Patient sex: M
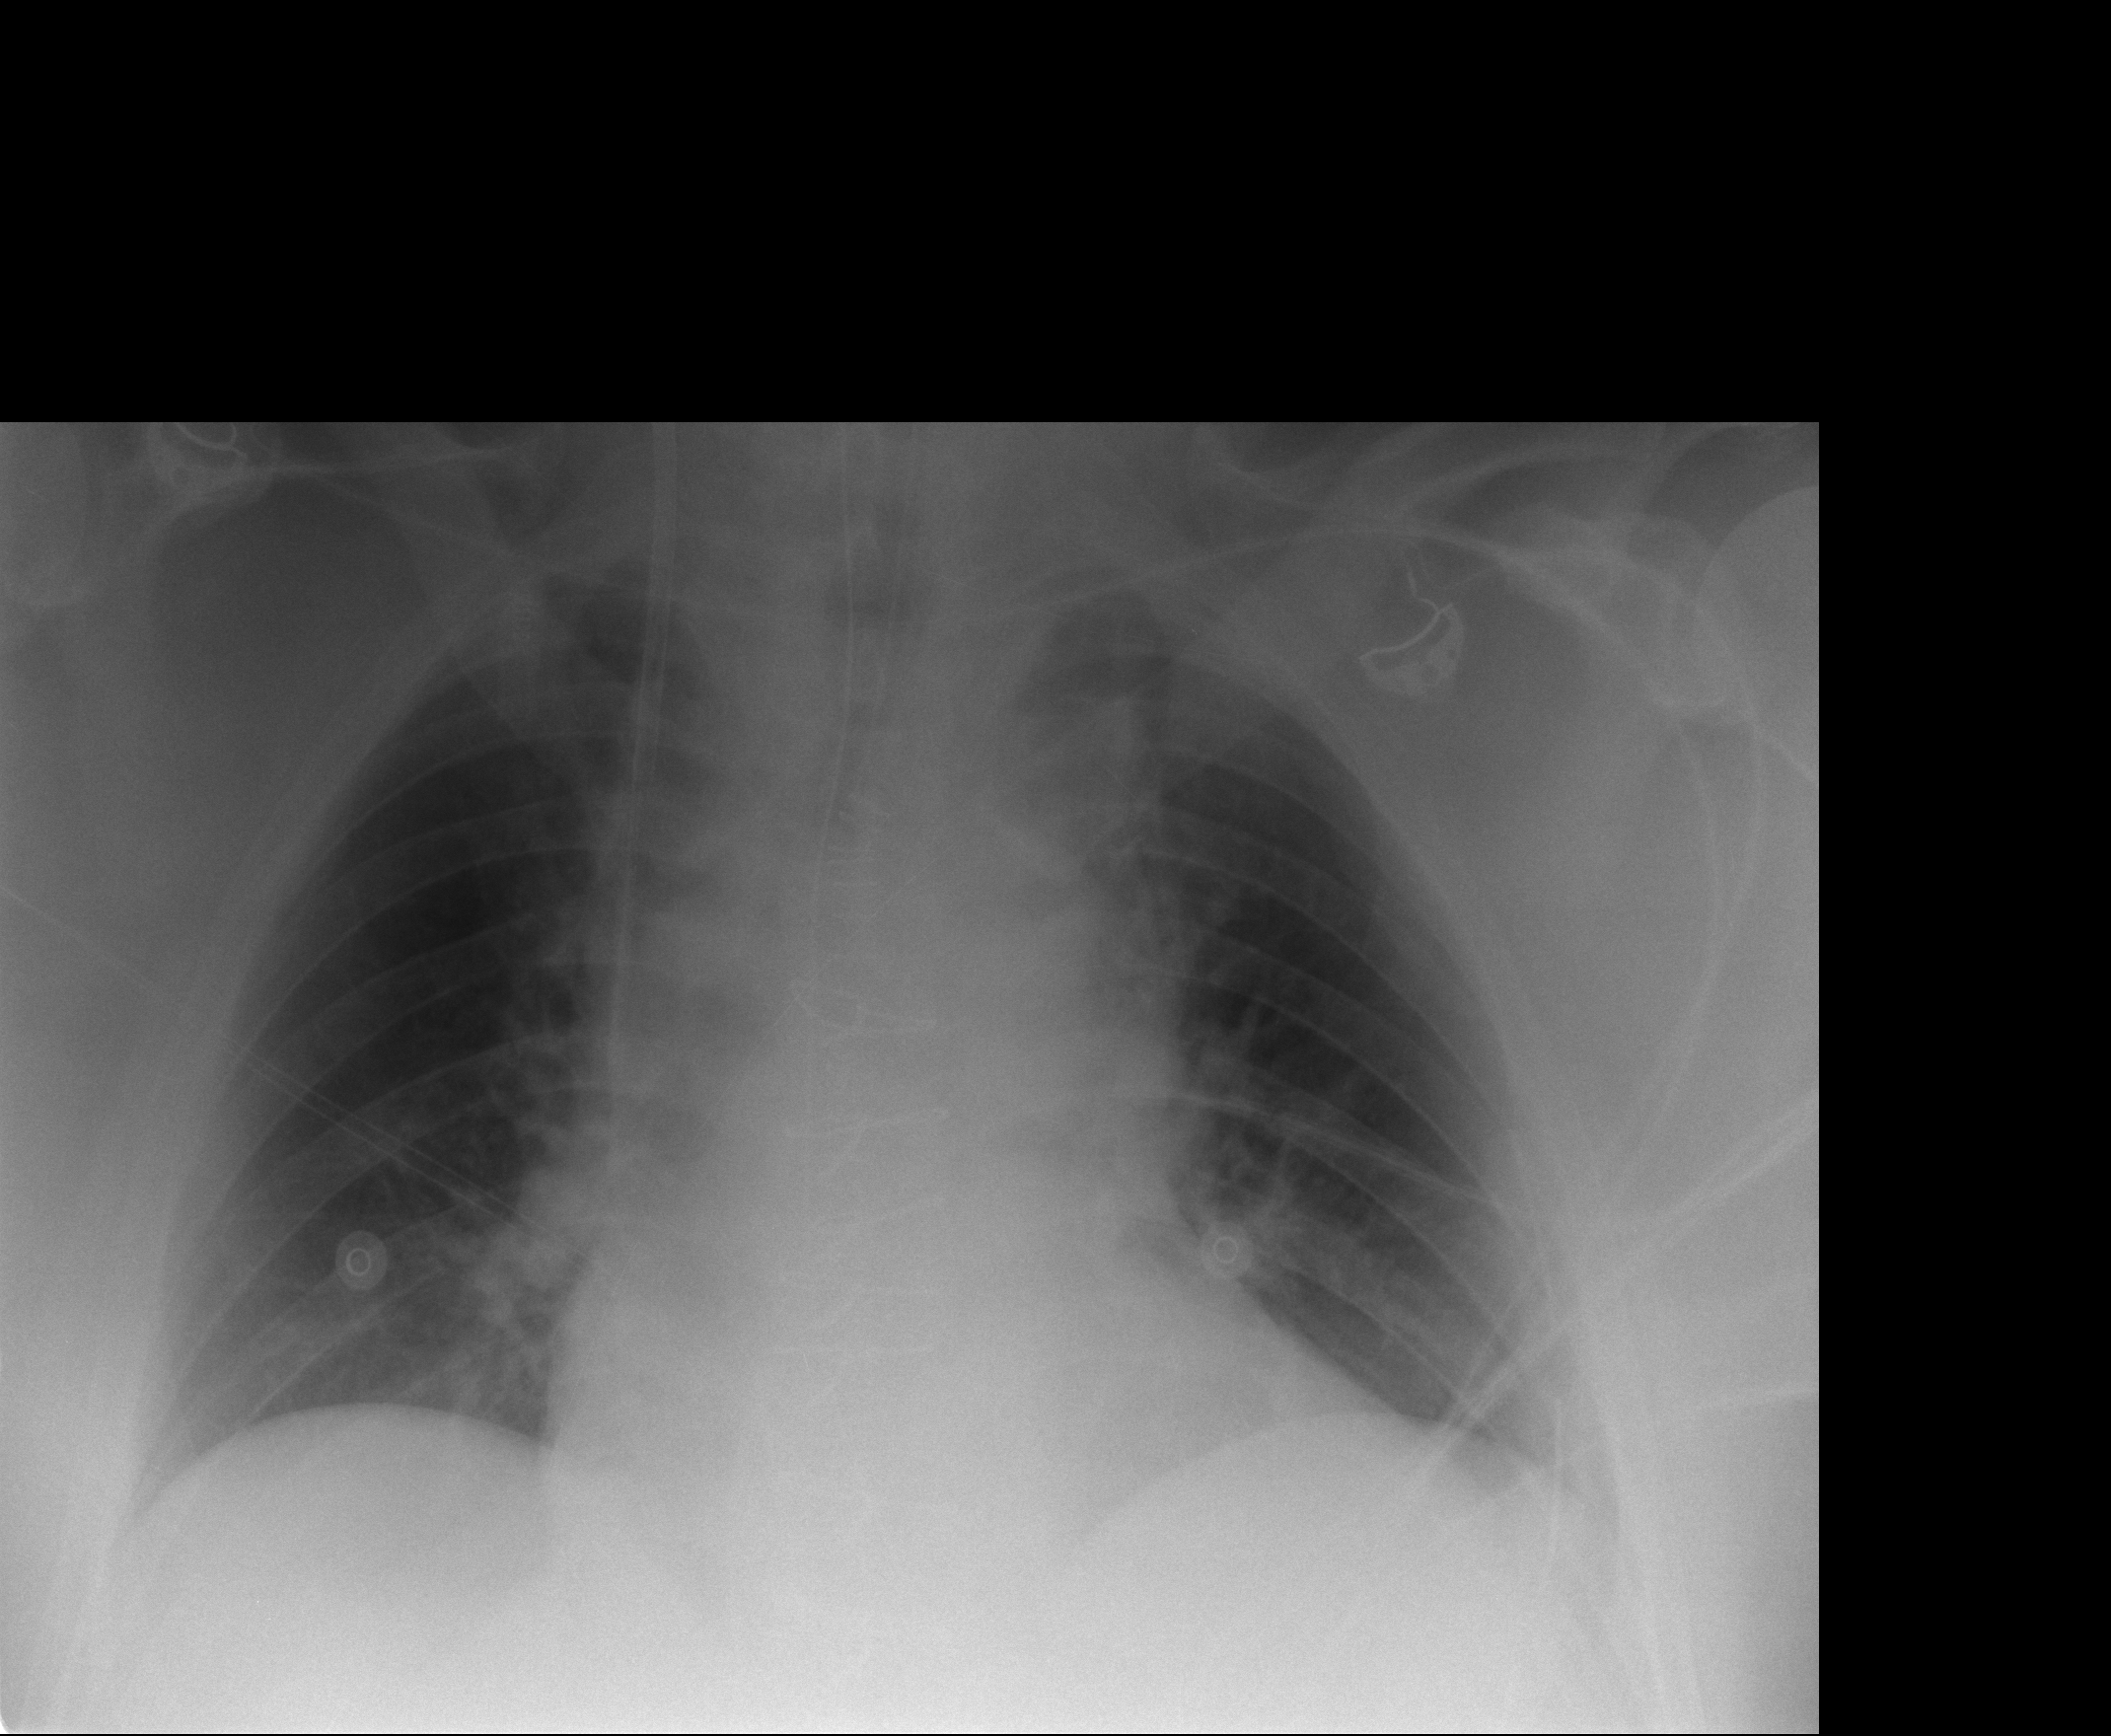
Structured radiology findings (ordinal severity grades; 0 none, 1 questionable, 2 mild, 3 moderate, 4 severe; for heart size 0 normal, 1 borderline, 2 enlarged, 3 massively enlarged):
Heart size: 1
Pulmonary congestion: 0
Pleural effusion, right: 0
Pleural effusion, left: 0
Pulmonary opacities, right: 0
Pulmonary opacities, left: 0
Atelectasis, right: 0
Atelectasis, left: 2